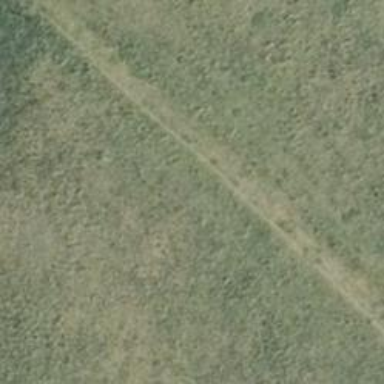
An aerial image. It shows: Path covered with grass.